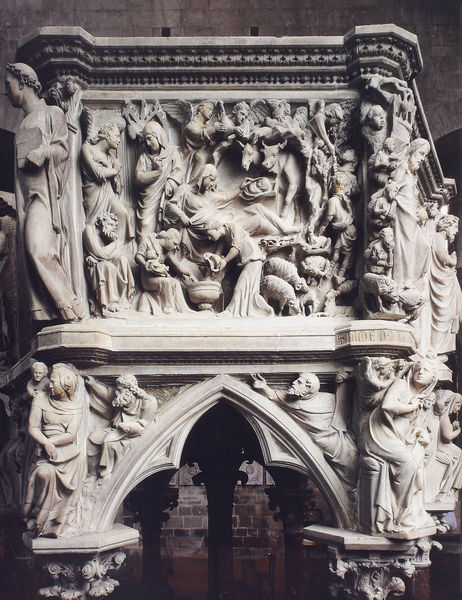
Titel: Kanzel
Künstler: Giovanni Pisano
Standort: Pistoia, S. Andrea (EU - I - Toskana)
Schlagwörter: gott, wasser, weiß, frauen, menschen, fenster, grau, marmor, männer, tiere, bart, wand, salome, stein, kühe, brüstung, kirche, kind, gotik, esel, engel, skulptur, relief, bogen, kuh, figuren, tor, eingang, gefäß, rinder, gemäuer, kanzel, jesus, heilige, fresko, heilig, gothik, maria, schafe, geburt, maßwerk, ochs, geburt christi, christuskind, christi geburt, heilihe, lesus, küuhe, gotiok